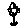
Label: flower